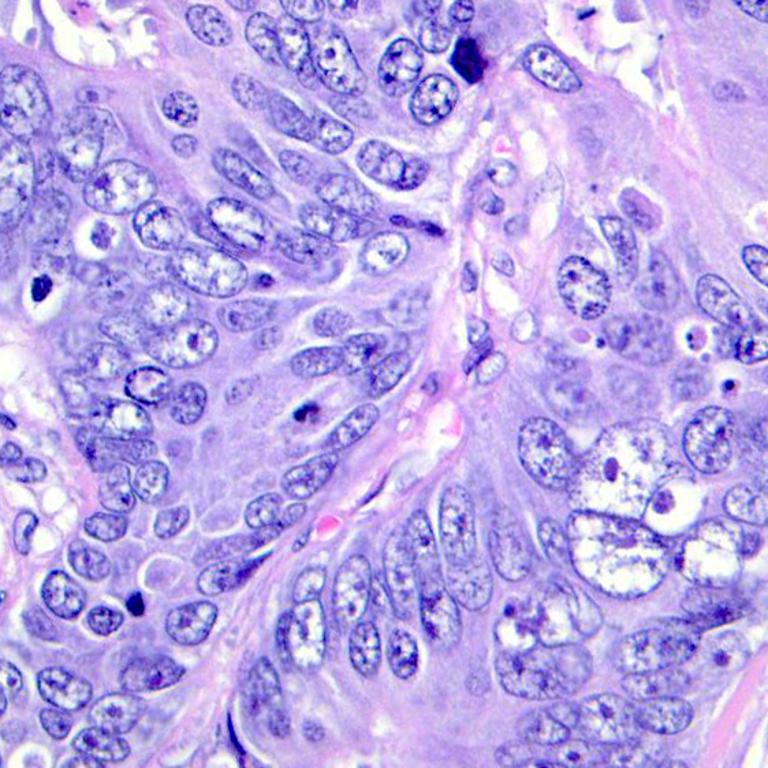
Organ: colon
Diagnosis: adenocarcinomas